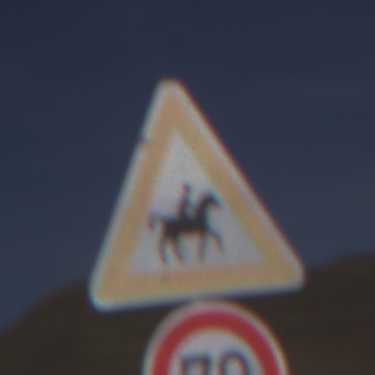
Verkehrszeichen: ReiterLinks
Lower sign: Geschwindigkeit70
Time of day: Midday
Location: Outdoor (Nature)
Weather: Clear
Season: NotSpecified
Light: Natural